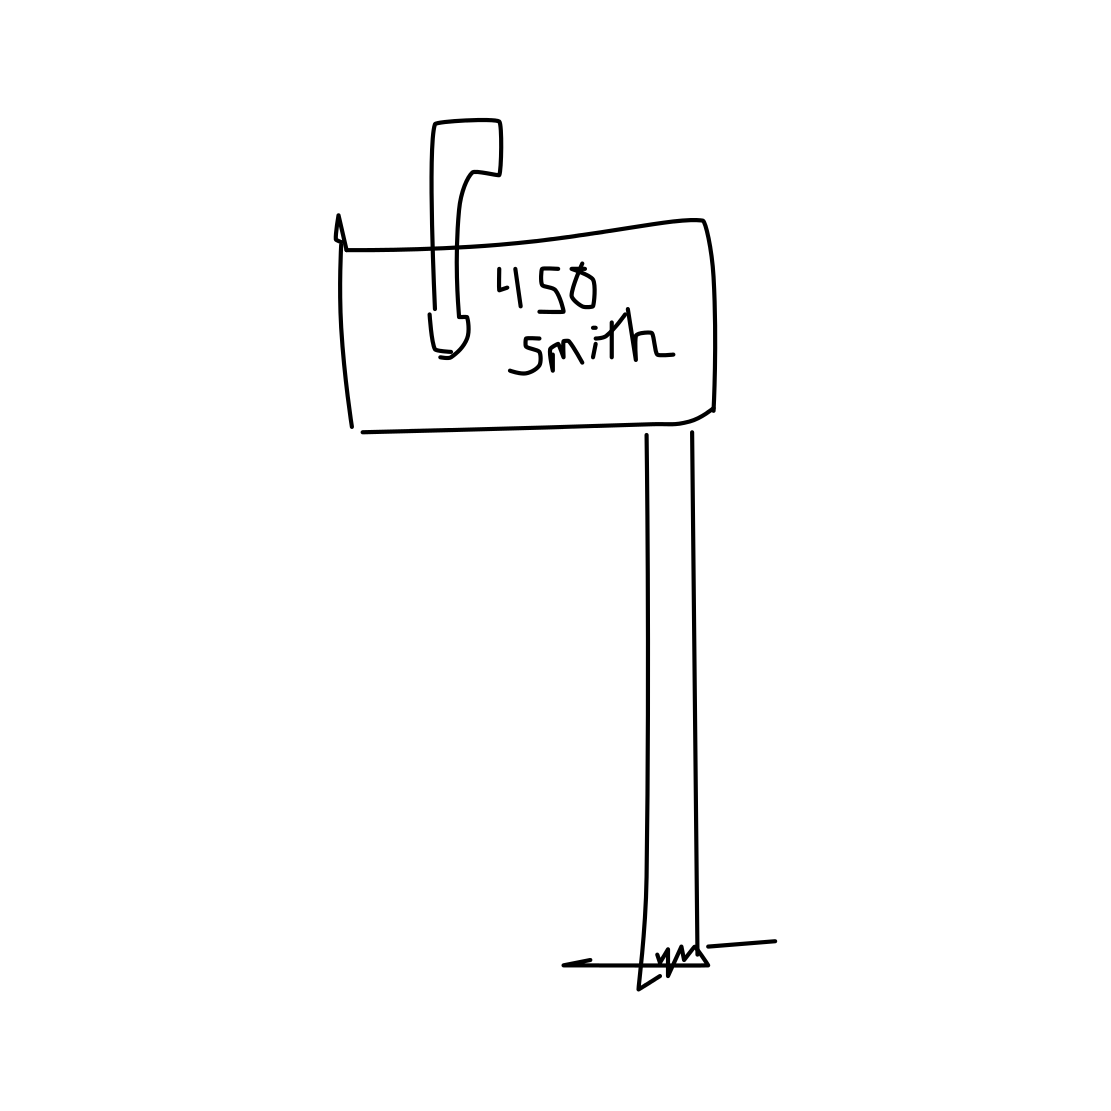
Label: mailbox